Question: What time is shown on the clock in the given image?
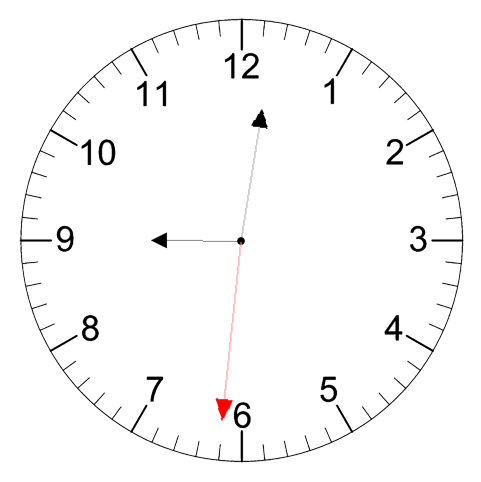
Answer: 09:01:31